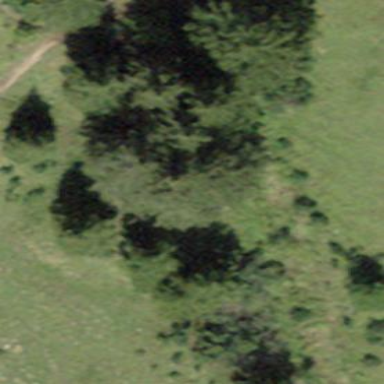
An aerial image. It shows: Forest area.